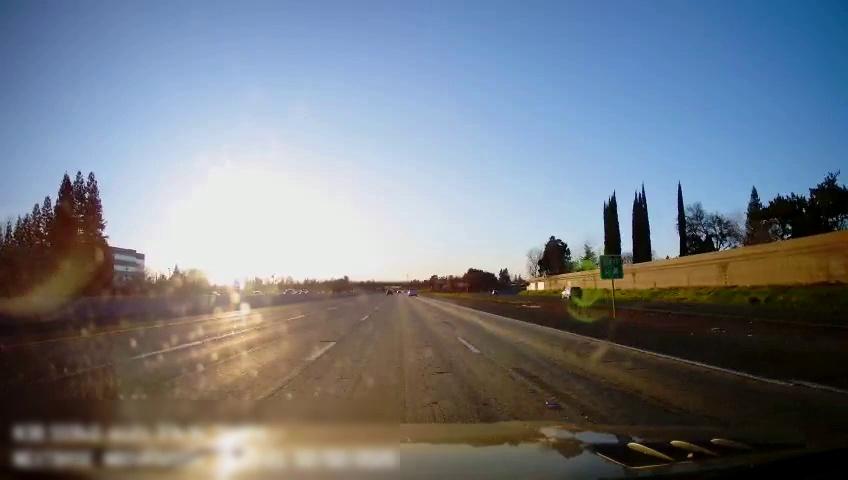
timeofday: Day
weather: Sunny
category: Drivable Space
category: Vehicles | SUV
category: Vehicles | Truck
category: Vehicles | SUV
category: Lanes | Alternate Lane
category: Lanes | Alternate Lane
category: Lanes | Current Lane
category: Lanes | Current Lane
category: Lanes | Alternate Lane
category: Lanes | Alternate Lane
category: Traffic | Signs